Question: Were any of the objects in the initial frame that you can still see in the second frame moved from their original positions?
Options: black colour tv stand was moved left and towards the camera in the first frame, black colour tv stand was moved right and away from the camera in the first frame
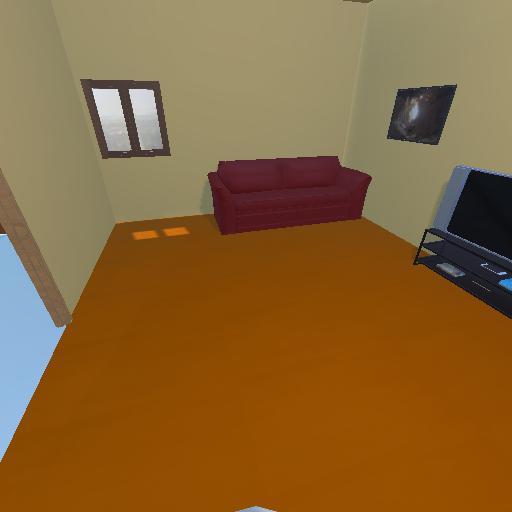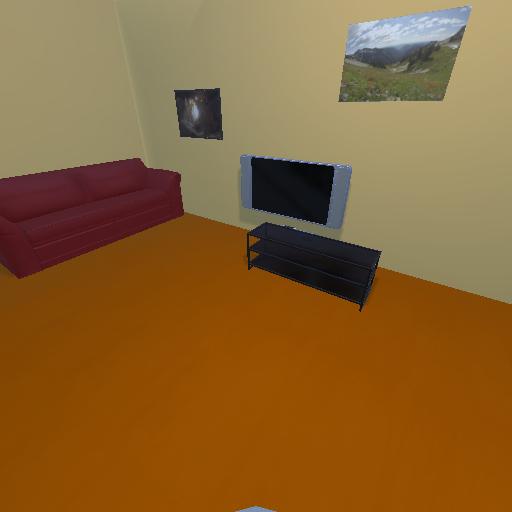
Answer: black colour tv stand was moved left and towards the camera in the first frame